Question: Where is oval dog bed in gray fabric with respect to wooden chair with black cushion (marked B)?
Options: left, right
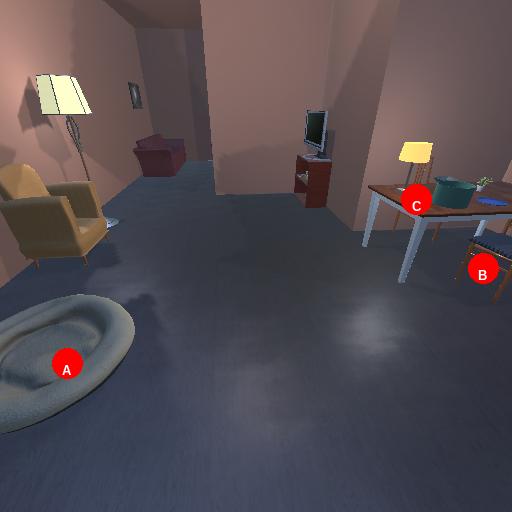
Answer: left